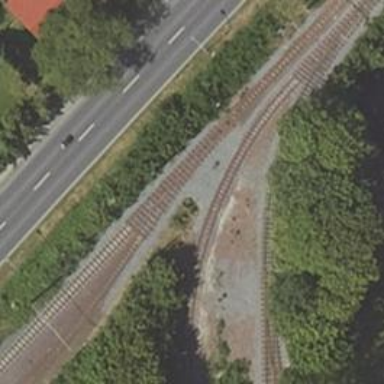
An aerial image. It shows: Tram railway.